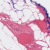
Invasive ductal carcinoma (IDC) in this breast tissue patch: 0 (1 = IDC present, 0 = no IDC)